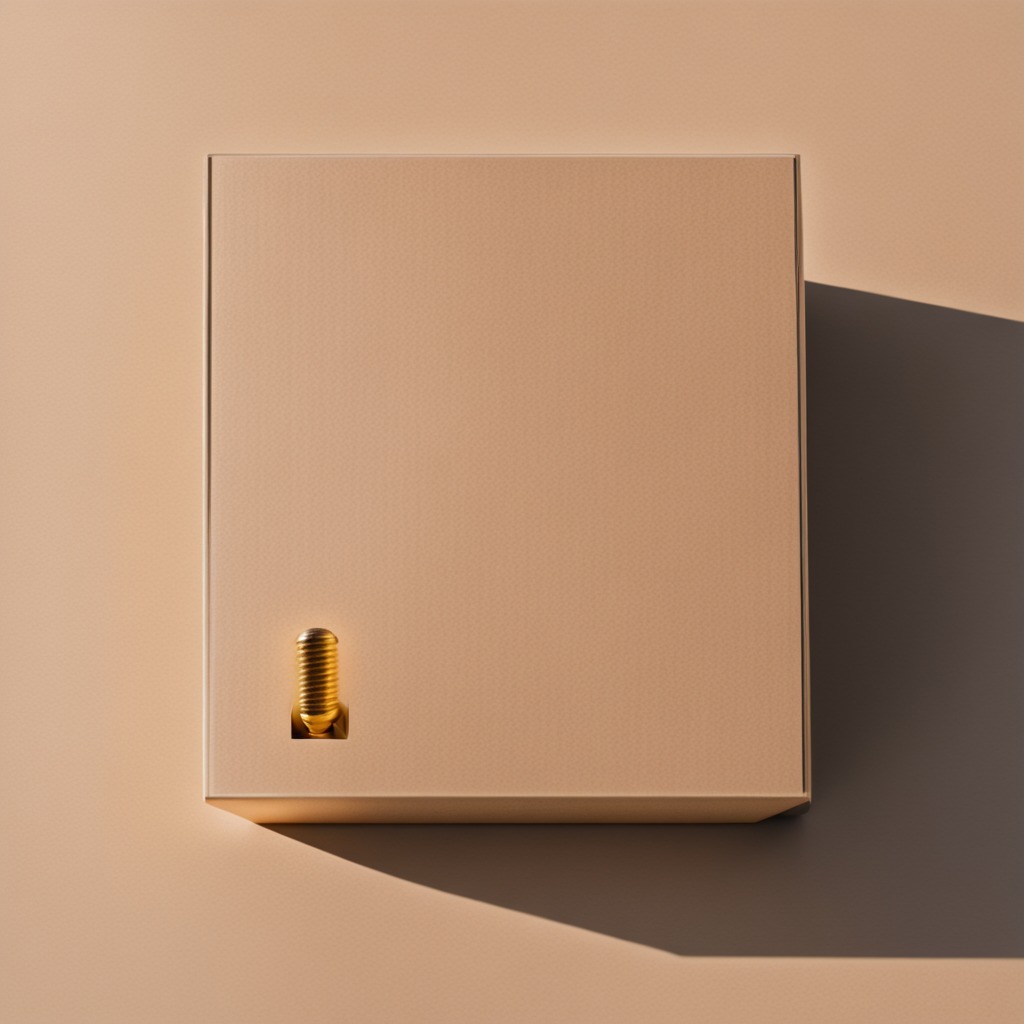
A metal screw is lying on a clean dry cardboard box surface in an outdoor workshop during daytime bright natural light soft shadows slightly creased but